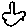
Label: bird